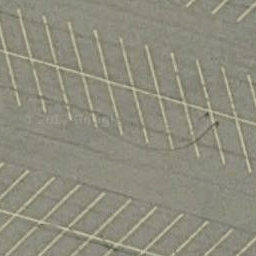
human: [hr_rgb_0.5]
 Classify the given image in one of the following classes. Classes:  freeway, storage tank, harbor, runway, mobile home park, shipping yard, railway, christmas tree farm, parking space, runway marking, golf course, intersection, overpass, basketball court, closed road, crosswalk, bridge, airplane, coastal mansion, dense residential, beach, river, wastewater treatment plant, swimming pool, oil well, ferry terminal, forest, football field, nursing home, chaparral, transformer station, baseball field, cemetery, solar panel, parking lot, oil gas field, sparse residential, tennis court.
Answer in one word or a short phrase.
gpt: parking space